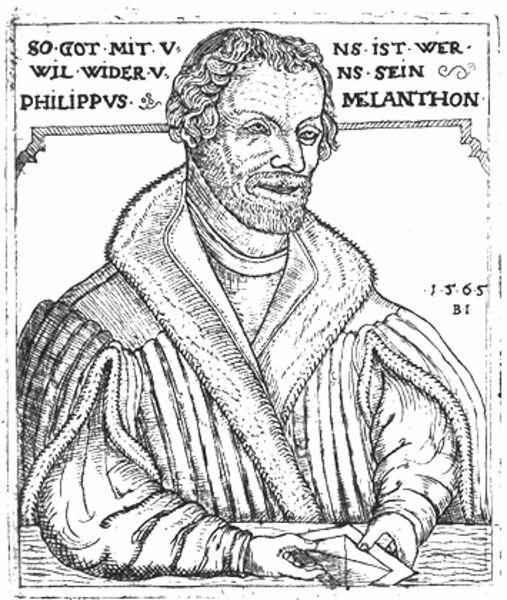
Titel: Bildnis des Philipp Melanchthon
Künstler: Balthasar Jenichen
Institution: (Seriendruck)
Schlagwörter: gott, hand, mann, umhang, weiß, haar, mund, nase, schwarz, tisch, zeichnung, alt, bart, jung, augen, bibel, falten, gesicht, kragen, pelz, rahmen, bildnis, hals, hände, portrait, porträt, haare, mantel, kaufmann, lippen, locken, renaissance, fell, holzschnitt, schrift, grafik, graphik, klein, streifen, deutsch, lachen, buch, kohle, druck, druckgraphik, radierung, stich, seite, text, bürger, bleistift, adeliger, pelzkragen, halbprofil, brief, luther, adelig, adliger, emblem, kupferstich, geometrie, komisch, latein, martin, reformation, seriendruck, philipp, melanchthon, philipp melanchthon, reformator, flies, melanchton, philipp melanchton, sereindruck, philippus, marder, melanthon, merkwürdig, poartät, 1565, bi, so gott mit uns ist, wer will wider uns sein, philippus melanchton, so got